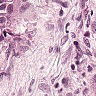
Metastatic tissue present: yes